Interaction volume radius: 5 \u00c5
Interaction volume height: 10 \u00c5
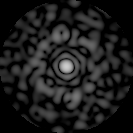
Disorder parameter: 0.8008